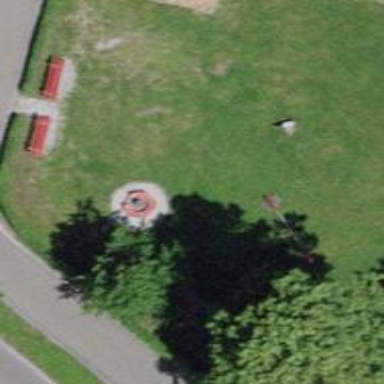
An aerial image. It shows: Playground with roundabout.